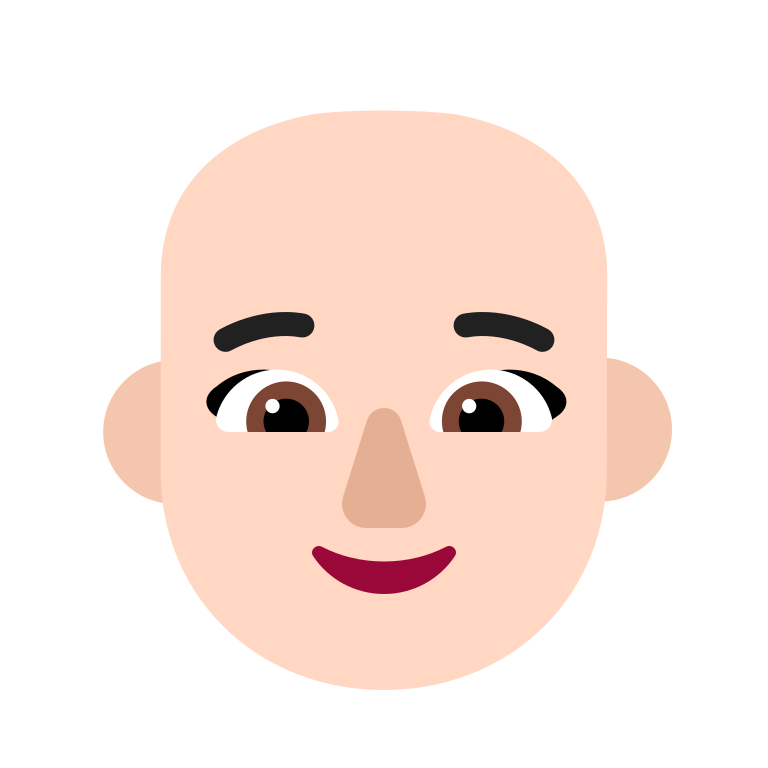
woman bald flat light